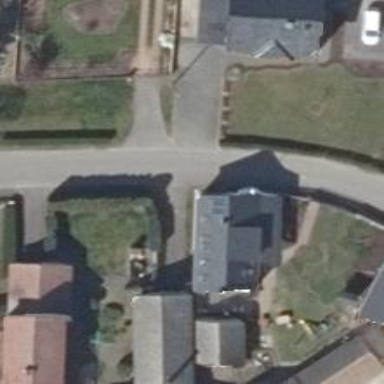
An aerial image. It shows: Smooth asphalt road in residential area.